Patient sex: M
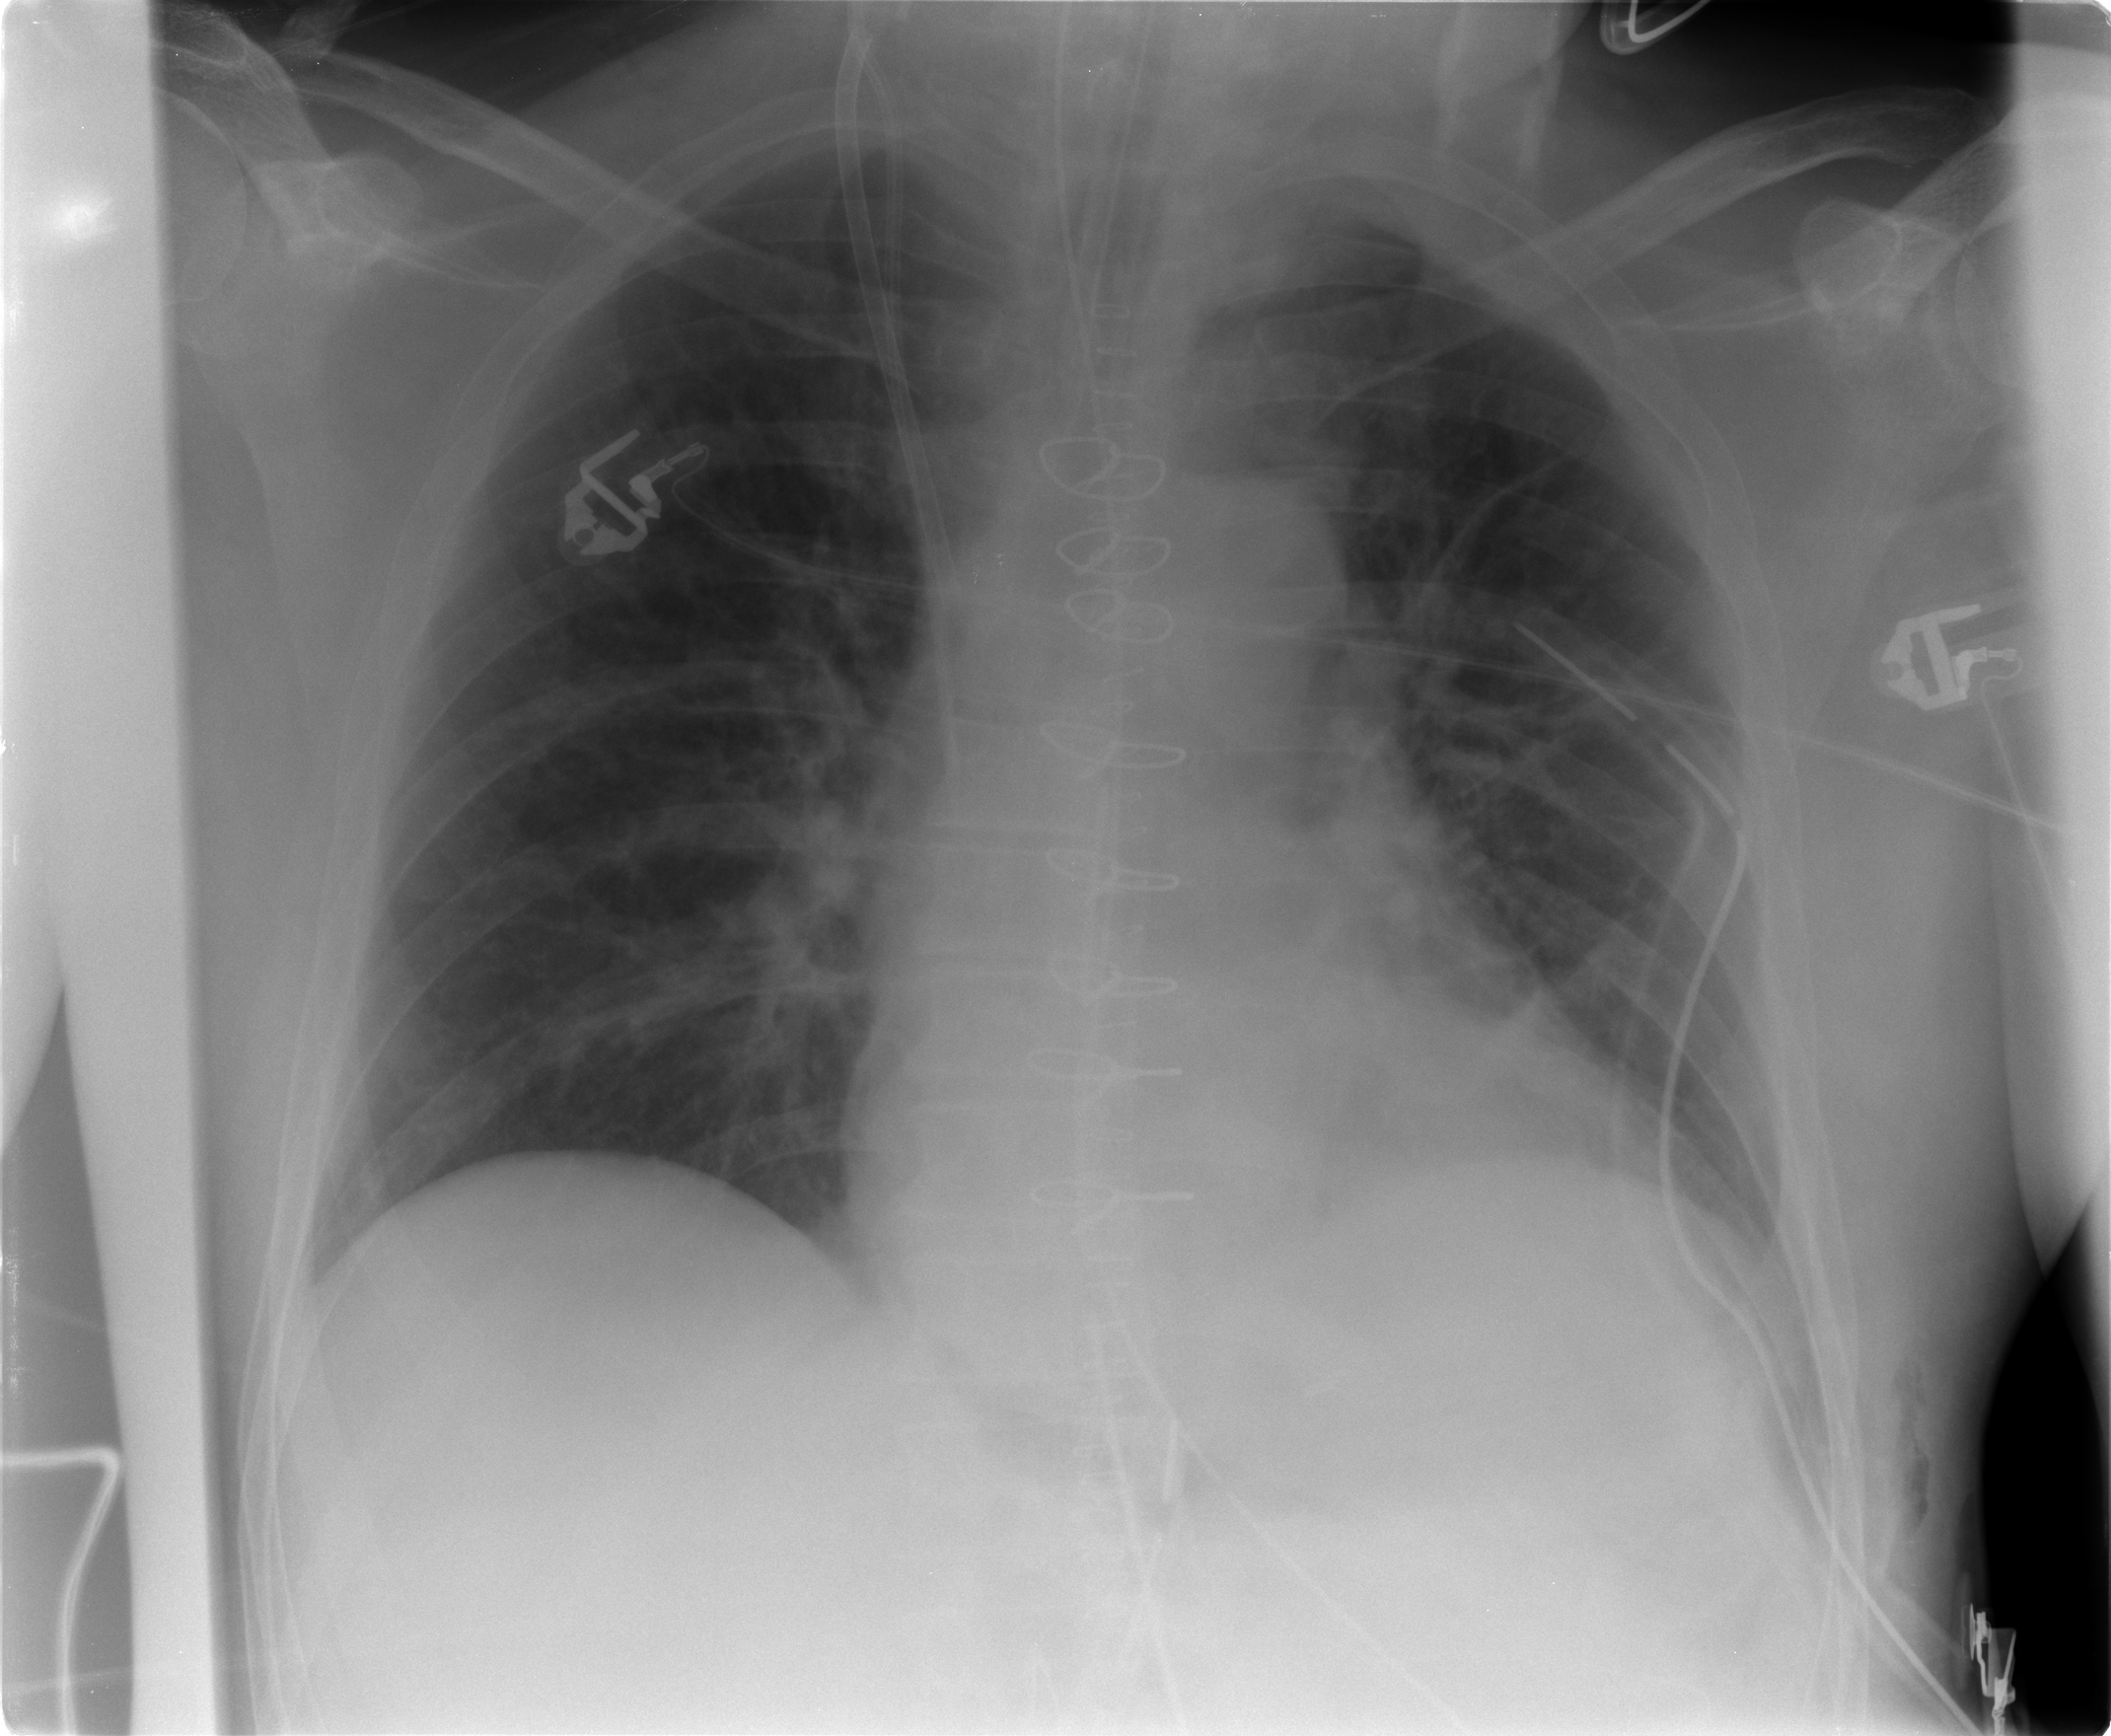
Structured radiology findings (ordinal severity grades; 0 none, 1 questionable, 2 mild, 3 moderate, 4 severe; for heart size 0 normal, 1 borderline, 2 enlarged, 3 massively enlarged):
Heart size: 2
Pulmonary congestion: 1
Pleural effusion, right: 0
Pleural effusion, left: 1
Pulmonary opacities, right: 0
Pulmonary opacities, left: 0
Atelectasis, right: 2
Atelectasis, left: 2